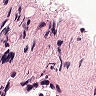
Metastatic tissue present: no